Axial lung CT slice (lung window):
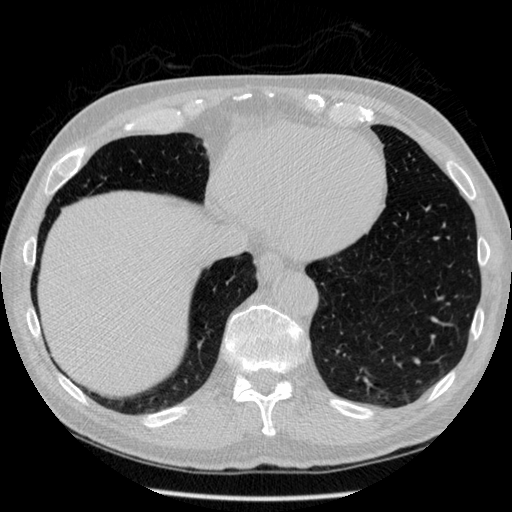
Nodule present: no